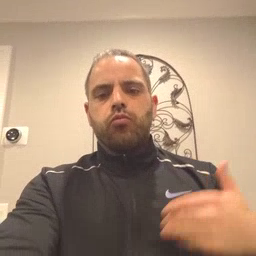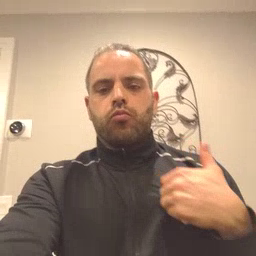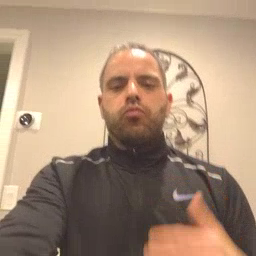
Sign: animal